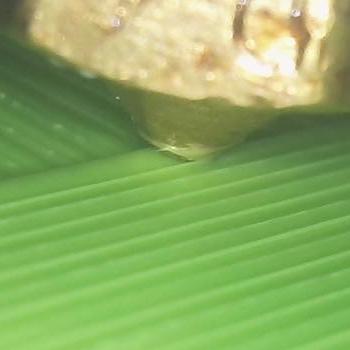
Flow rate: 89%